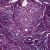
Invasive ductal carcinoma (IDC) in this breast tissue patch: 0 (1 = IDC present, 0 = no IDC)